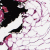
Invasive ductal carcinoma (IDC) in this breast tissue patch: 0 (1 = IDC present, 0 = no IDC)